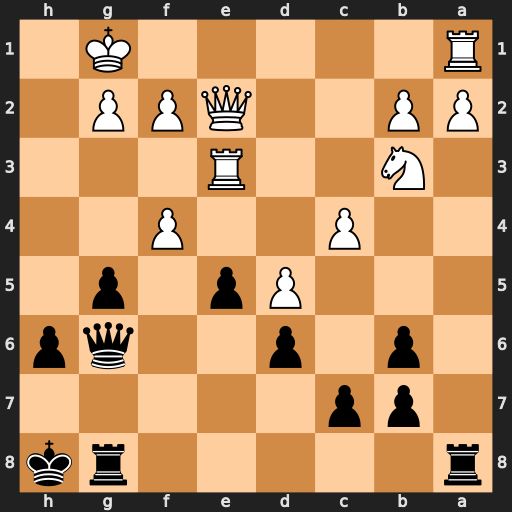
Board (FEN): r5rk/1pp5/1p1p2qp/3Pp1p1/2P2P2/1N2R3/PP2QPP1/R5K1
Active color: b
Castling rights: -
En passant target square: -
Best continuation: gxf4 g3 fxe3